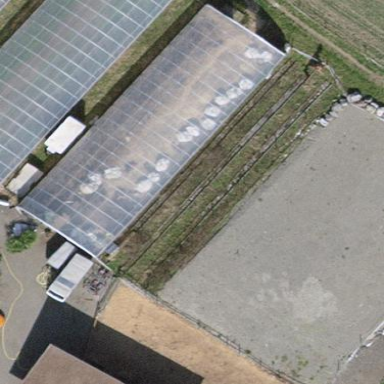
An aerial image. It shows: Greenhouse.